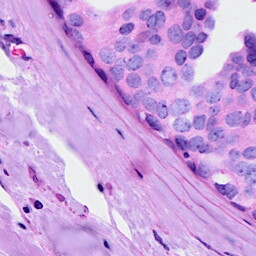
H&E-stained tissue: Breast